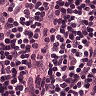
Metastatic tissue present: no